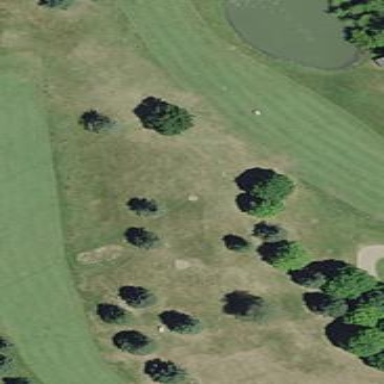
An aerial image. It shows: Rough area on grassy golf course.